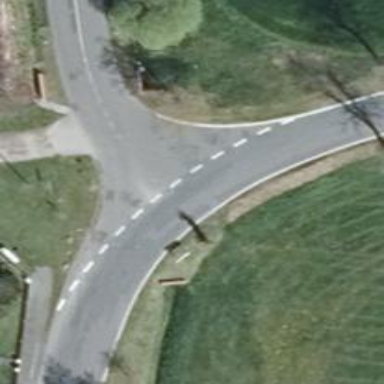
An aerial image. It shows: Secondary road with asphalt surface.